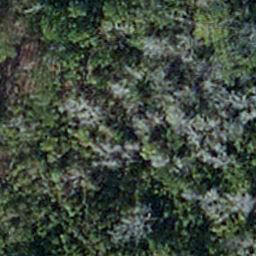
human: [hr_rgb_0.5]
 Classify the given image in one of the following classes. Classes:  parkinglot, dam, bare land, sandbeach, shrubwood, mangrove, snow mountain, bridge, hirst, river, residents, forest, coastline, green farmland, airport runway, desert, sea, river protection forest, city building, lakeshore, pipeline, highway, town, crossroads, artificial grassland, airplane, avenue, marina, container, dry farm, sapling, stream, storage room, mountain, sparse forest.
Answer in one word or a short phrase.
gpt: sapling